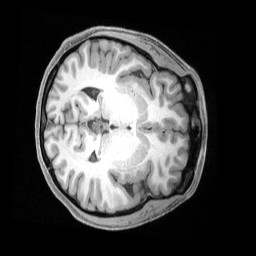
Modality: T1w
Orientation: axial
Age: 29
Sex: female
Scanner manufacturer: siemens
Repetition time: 2.4 s
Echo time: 0.00231 s